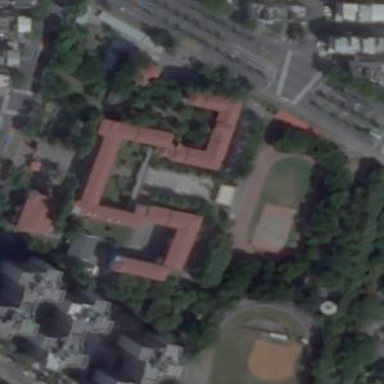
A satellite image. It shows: School.